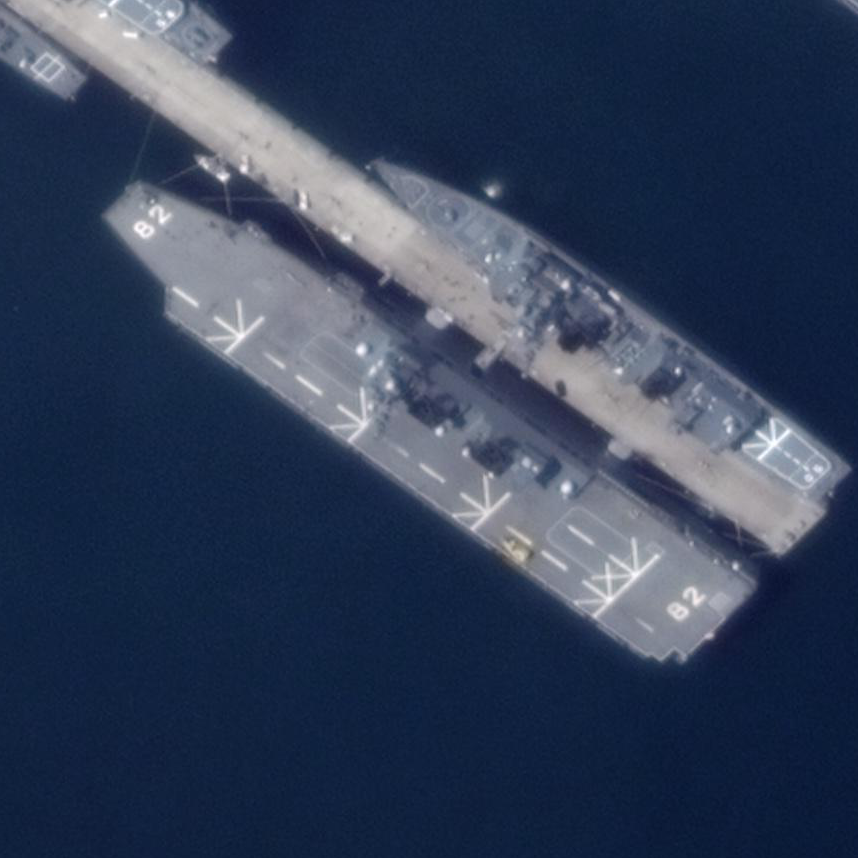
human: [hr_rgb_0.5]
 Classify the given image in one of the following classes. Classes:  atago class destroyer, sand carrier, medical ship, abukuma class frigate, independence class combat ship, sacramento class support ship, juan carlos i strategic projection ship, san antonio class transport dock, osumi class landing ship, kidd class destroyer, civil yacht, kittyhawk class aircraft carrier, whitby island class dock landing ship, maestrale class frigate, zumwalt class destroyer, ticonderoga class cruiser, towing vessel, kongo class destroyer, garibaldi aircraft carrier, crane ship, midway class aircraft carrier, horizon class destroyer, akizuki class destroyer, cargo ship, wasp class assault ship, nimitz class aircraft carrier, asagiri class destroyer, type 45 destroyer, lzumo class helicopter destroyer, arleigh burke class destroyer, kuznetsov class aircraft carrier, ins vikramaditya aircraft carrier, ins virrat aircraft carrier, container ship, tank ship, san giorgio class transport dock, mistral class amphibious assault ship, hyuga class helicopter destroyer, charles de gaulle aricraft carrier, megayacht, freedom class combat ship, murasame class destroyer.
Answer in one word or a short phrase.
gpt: Hyuga class helicopter destroyer